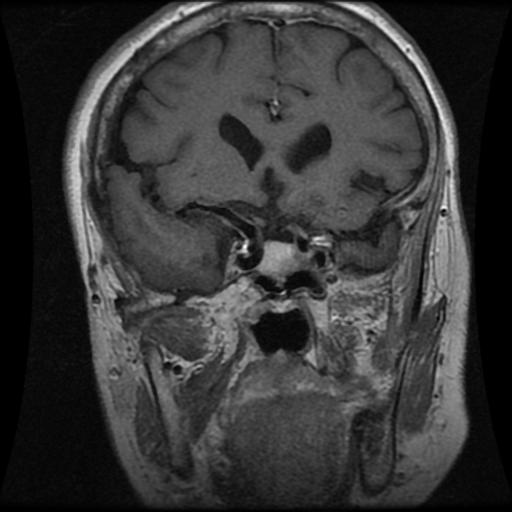
Label: pituitary